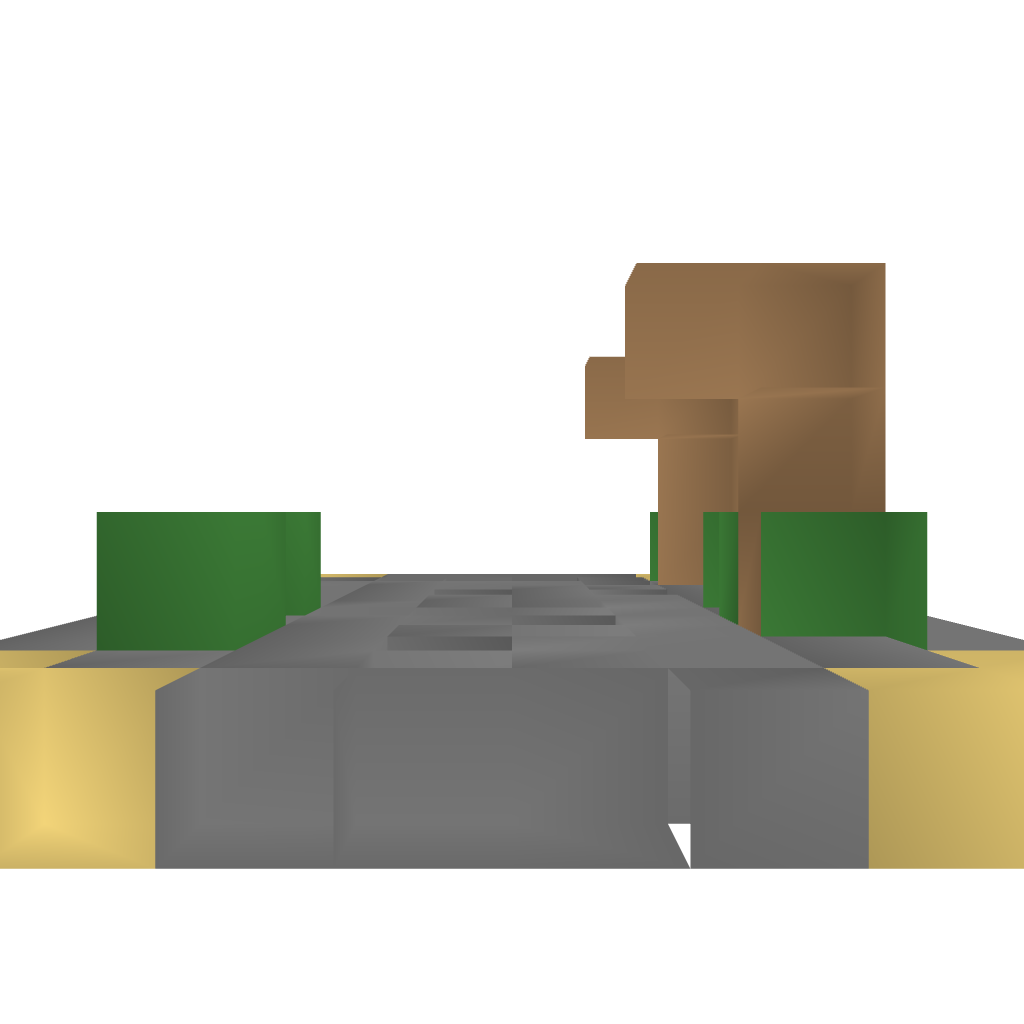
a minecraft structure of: Small Medieval Road bad low quality